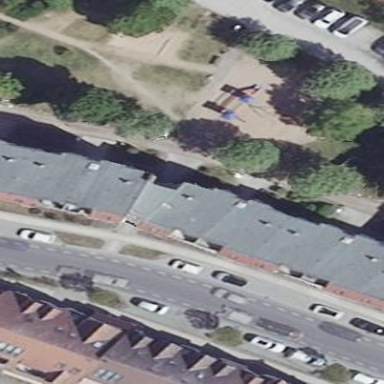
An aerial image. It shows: Lovely park for leisure and relaxation.